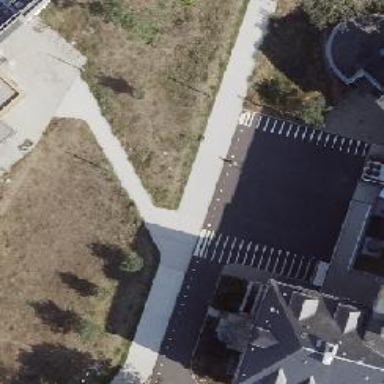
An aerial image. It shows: Concrete footway.